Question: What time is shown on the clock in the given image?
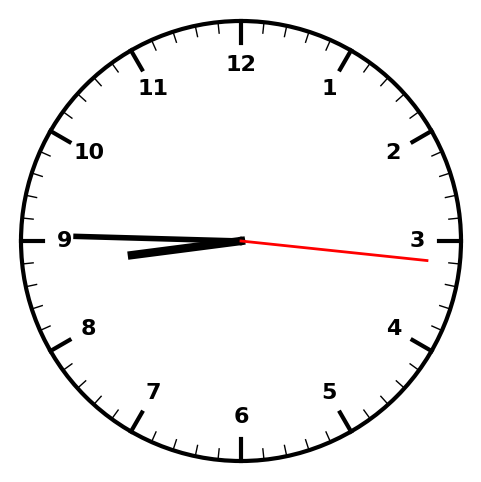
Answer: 08:45:16